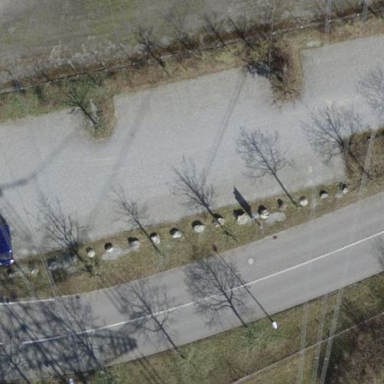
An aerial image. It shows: Parking area with fine gravel surface.